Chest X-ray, AP view. Patient: 73 years old, sex M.
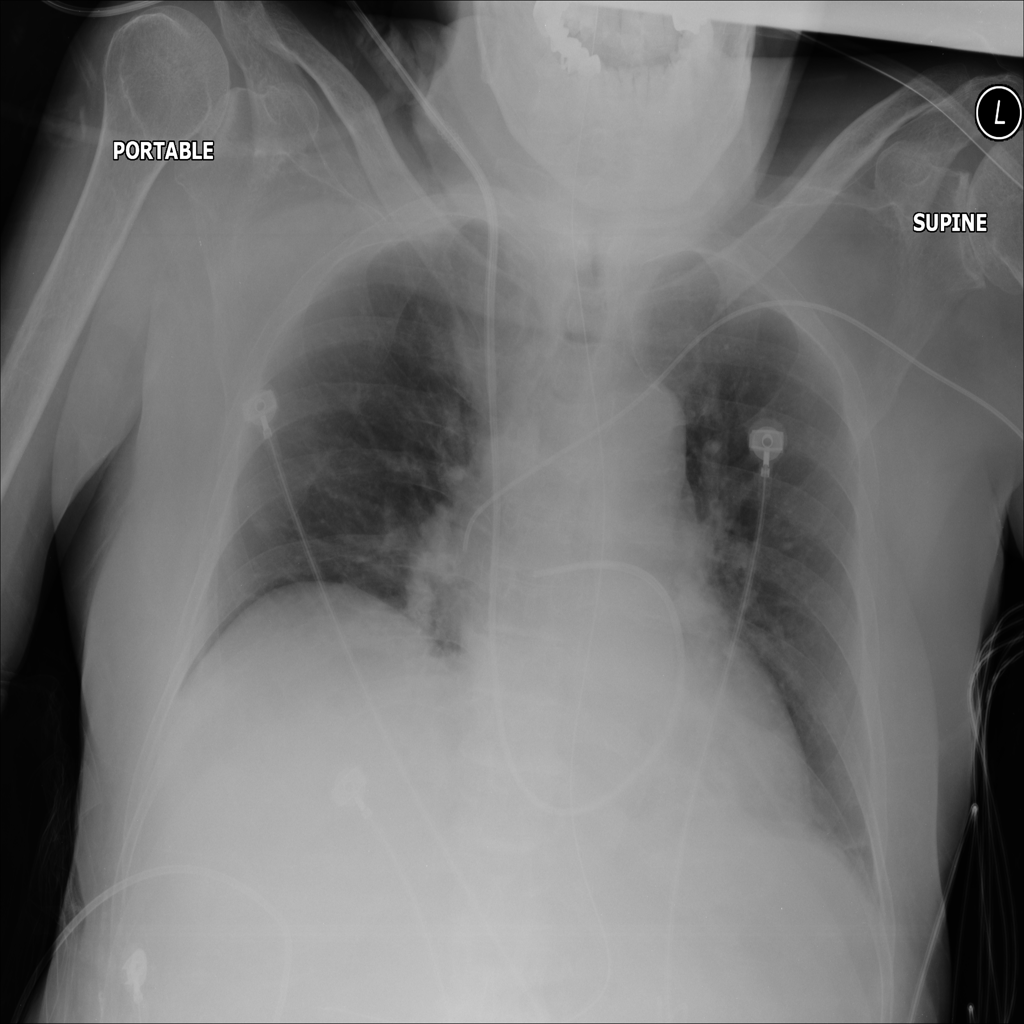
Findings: No Finding